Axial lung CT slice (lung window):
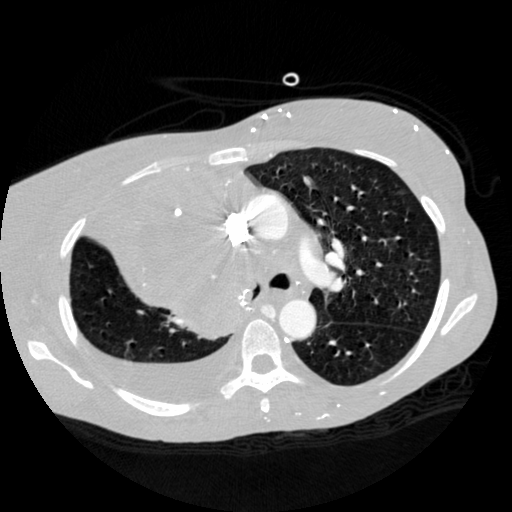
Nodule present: no